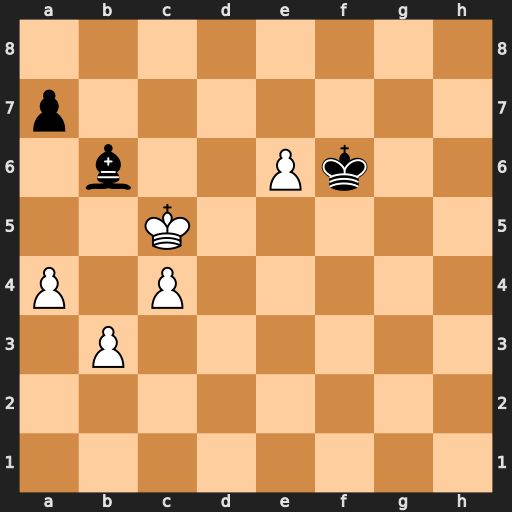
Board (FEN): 8/p7/1b2Pk2/2K5/P1P5/1P6/8/8
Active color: w
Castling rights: -
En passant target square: -
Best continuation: Kd6 Bd8 c5 Be7+ Kd5